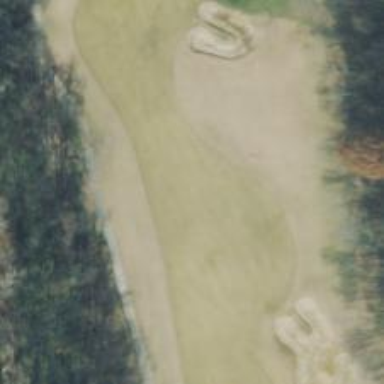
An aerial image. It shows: View of golf hole.